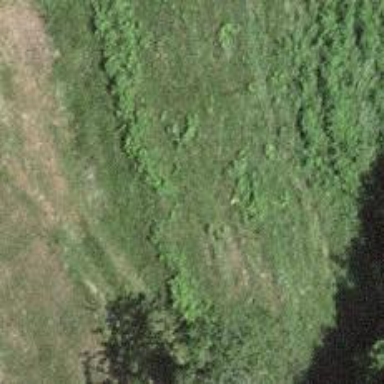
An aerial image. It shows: Grassy path.